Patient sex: M
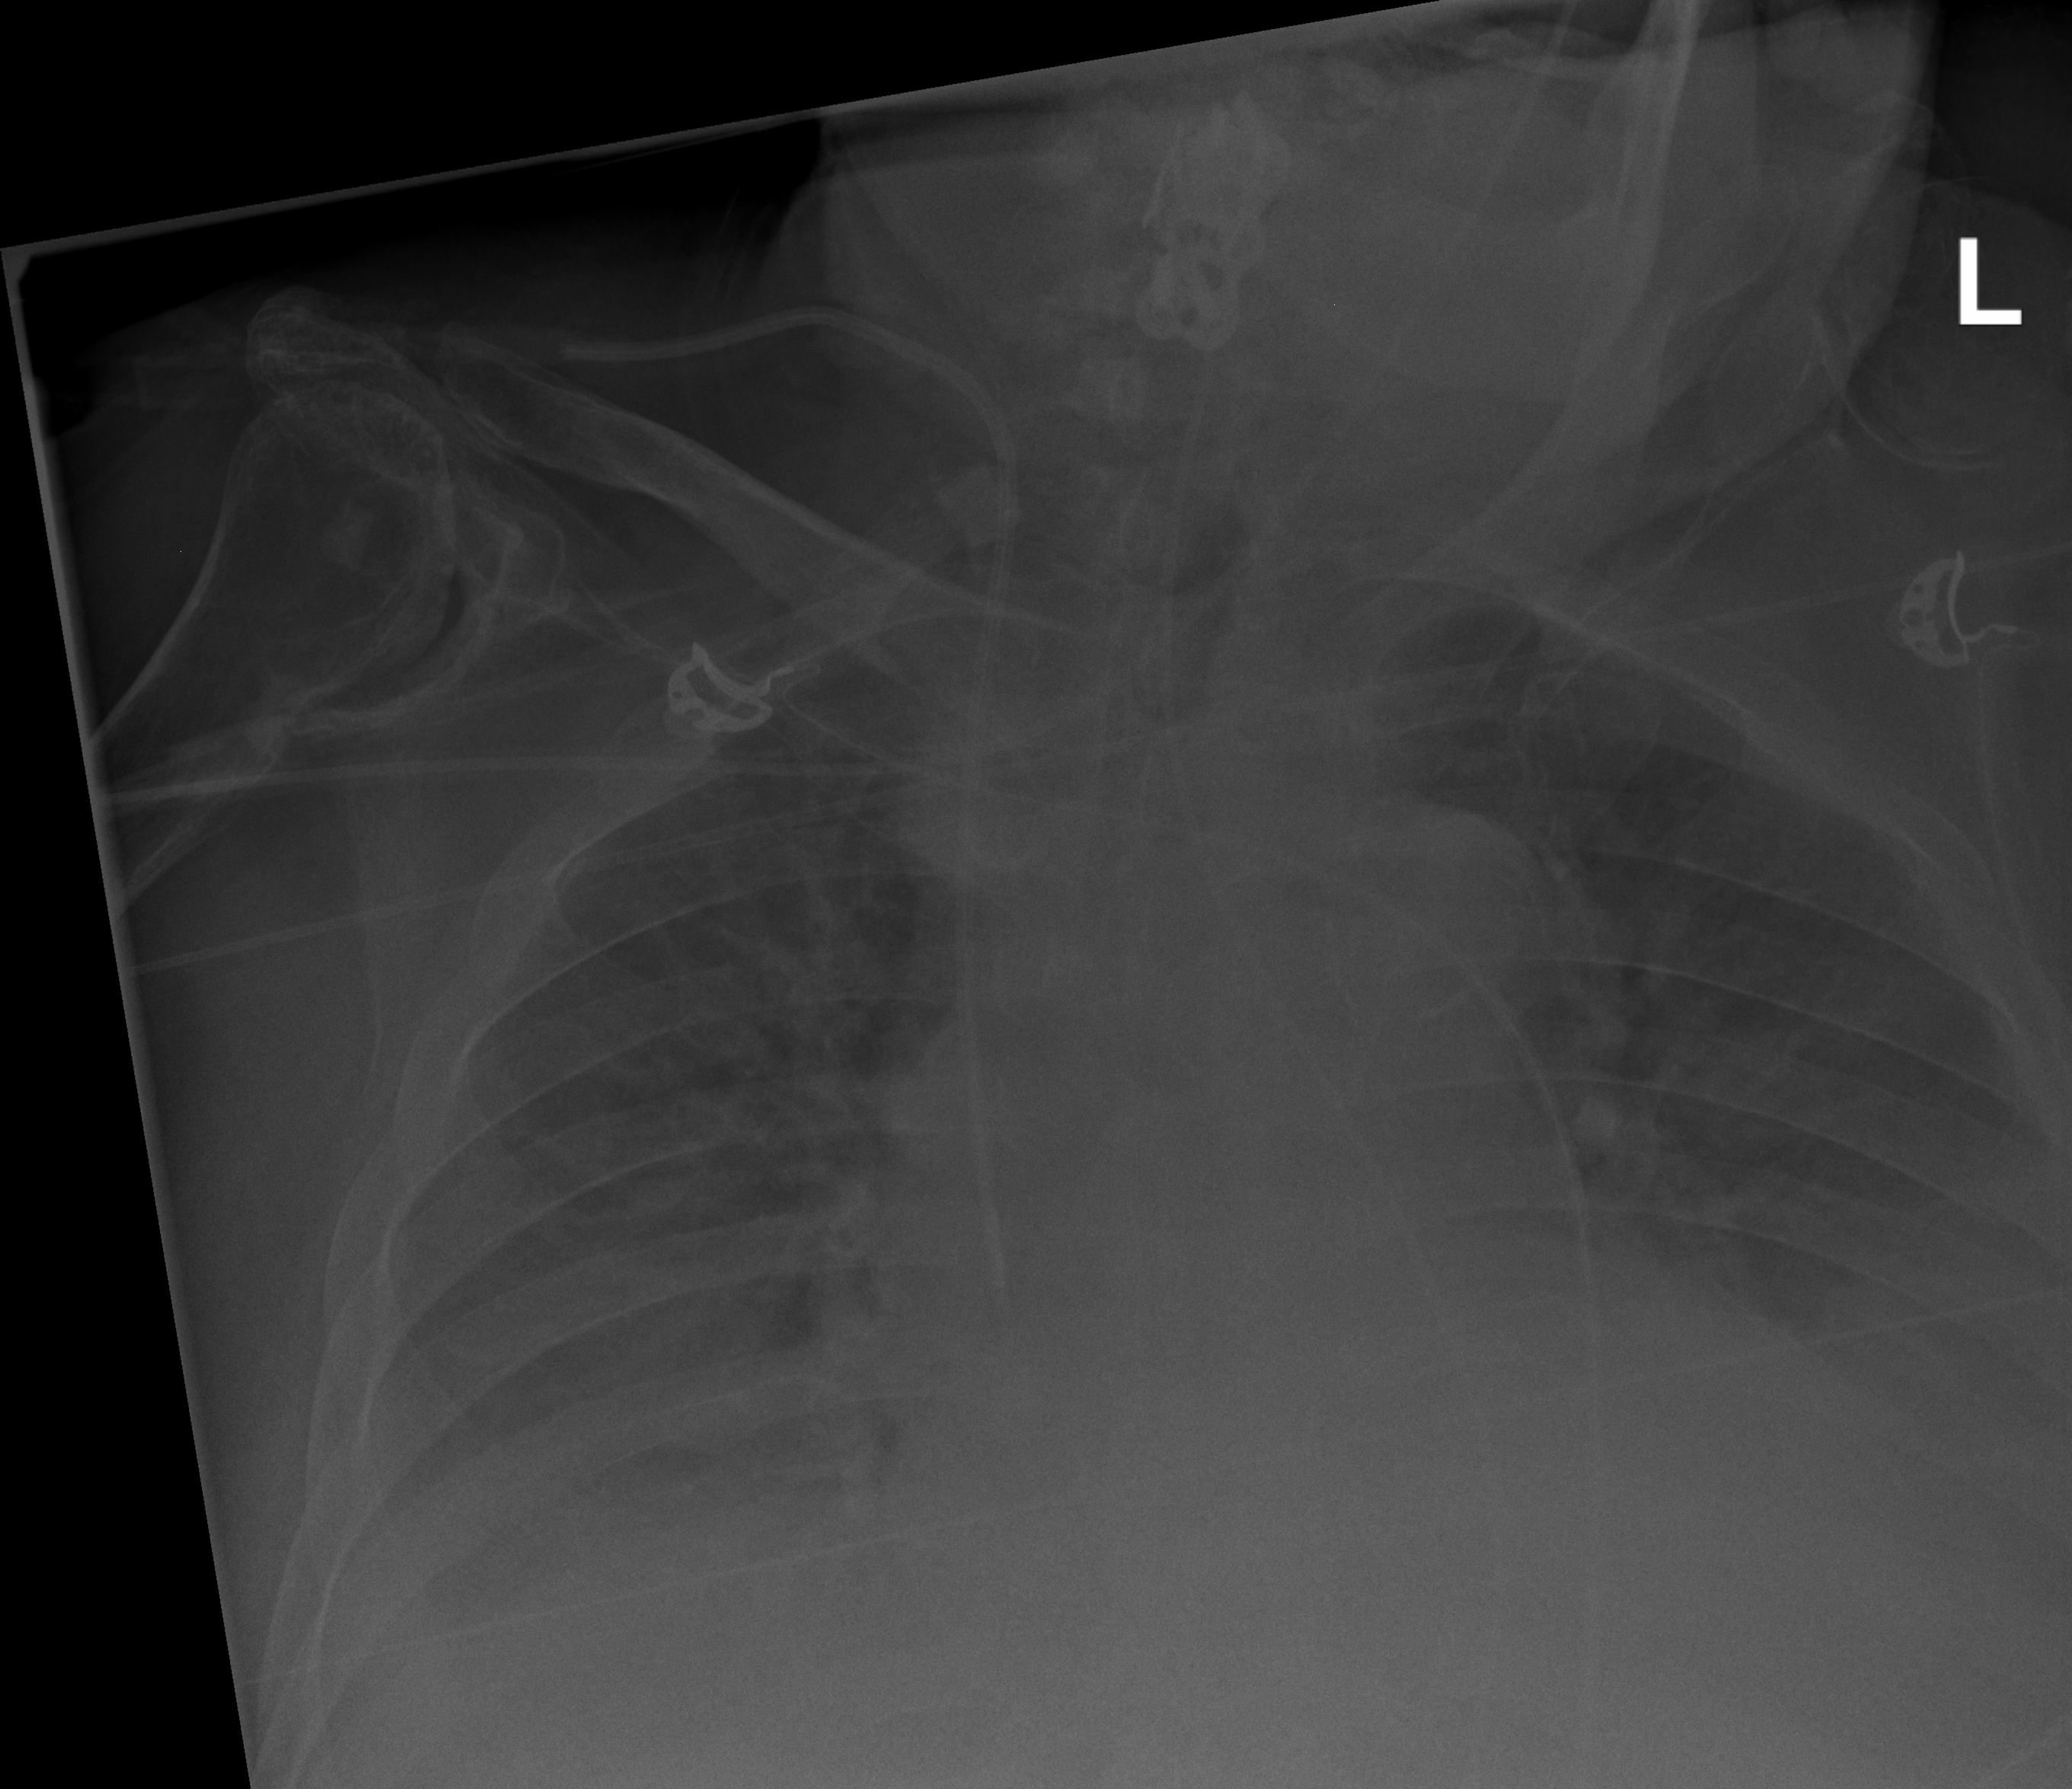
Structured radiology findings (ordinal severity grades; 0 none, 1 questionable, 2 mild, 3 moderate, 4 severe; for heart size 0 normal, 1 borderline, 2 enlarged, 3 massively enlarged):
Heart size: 2
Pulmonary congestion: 1
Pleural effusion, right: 2
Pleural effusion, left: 2
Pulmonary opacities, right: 0
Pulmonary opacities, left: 0
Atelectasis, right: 2
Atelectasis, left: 2